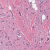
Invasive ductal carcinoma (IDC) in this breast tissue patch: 1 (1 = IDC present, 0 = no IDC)